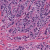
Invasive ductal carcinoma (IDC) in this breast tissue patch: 1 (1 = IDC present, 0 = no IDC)